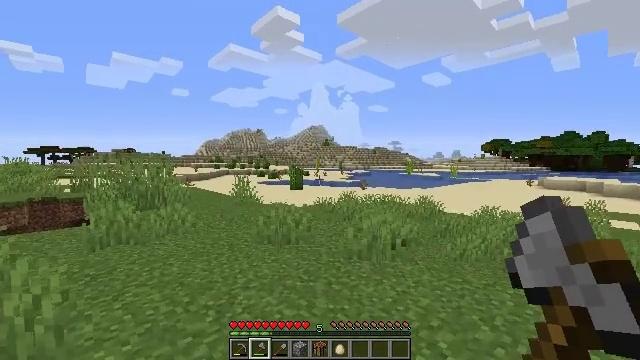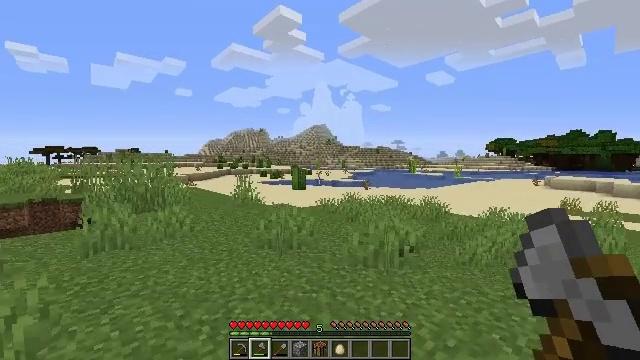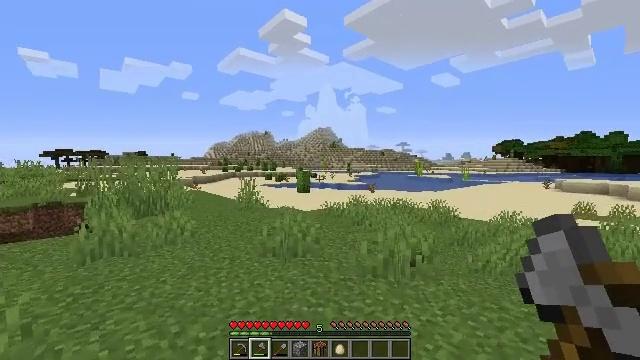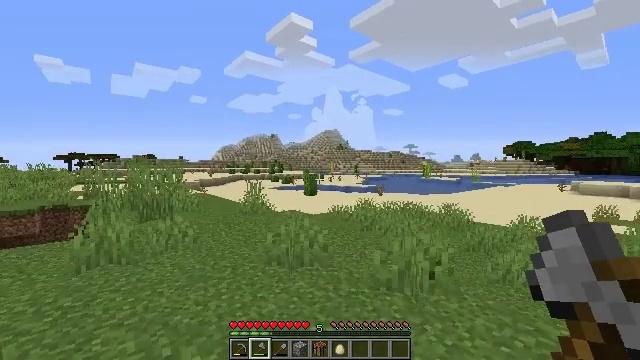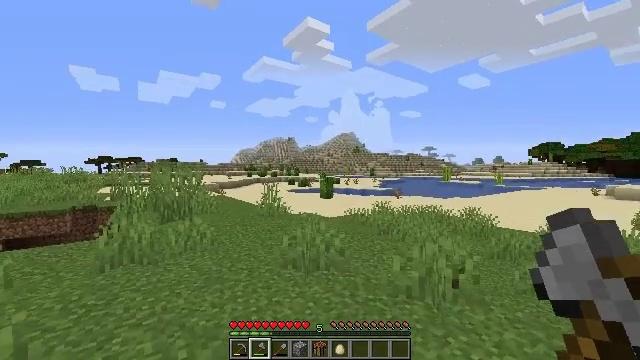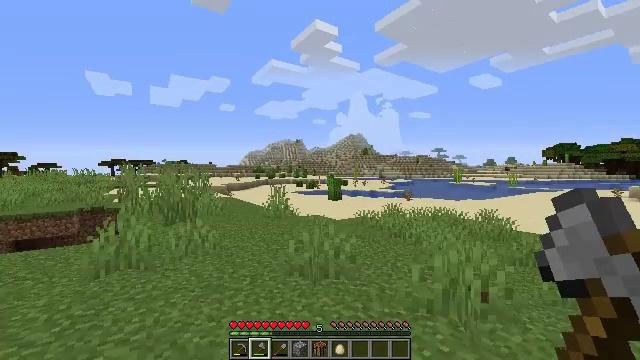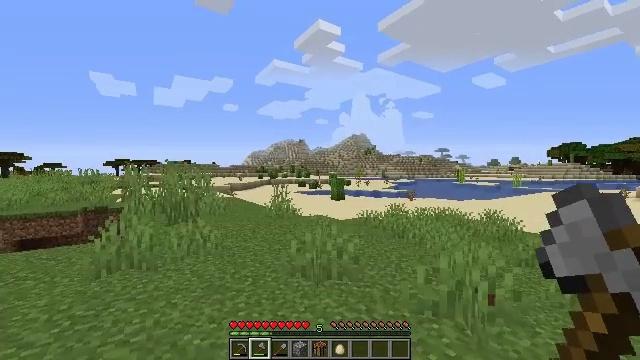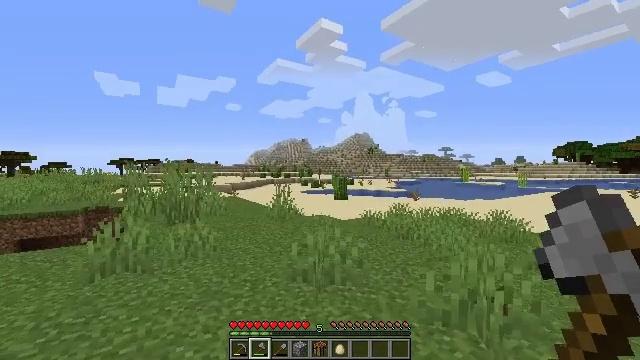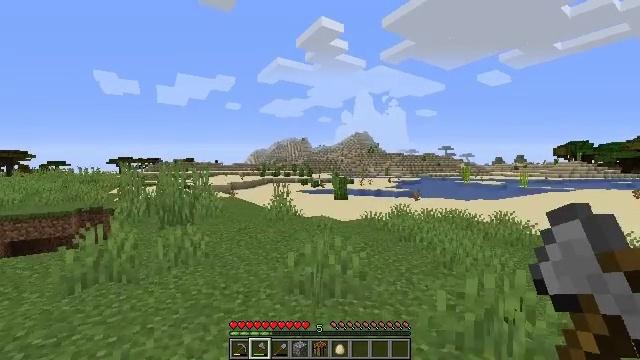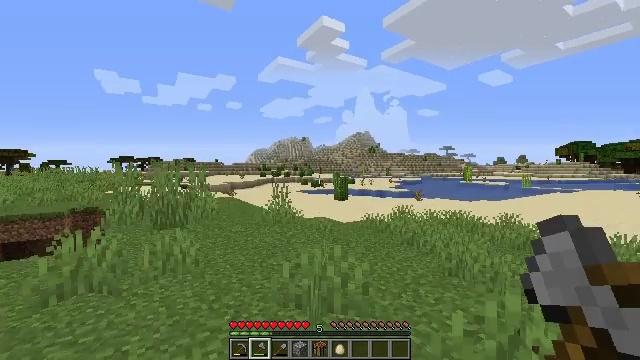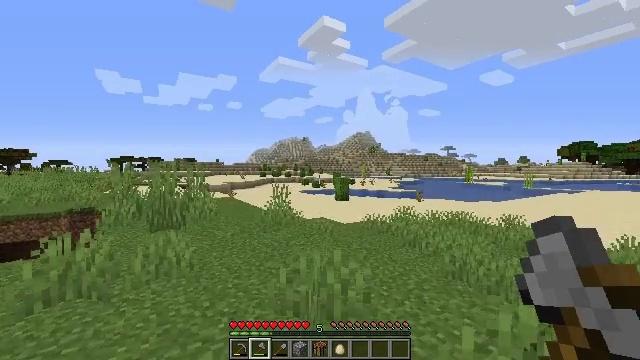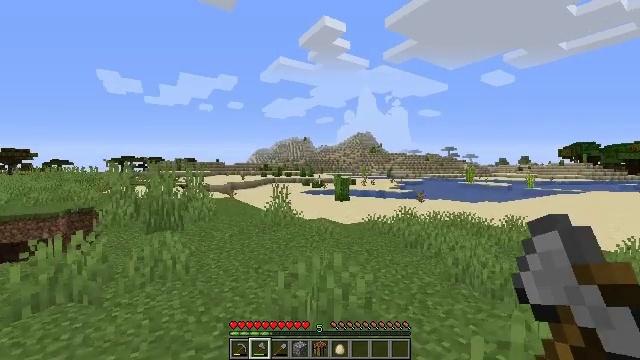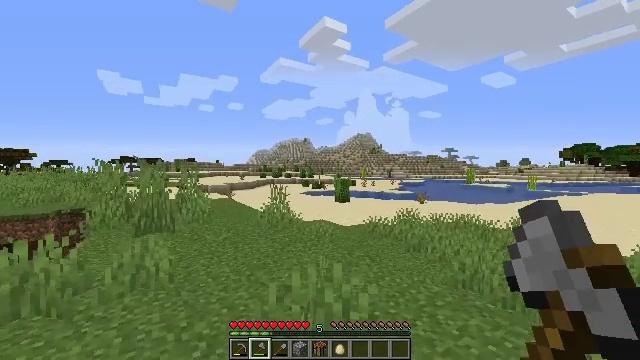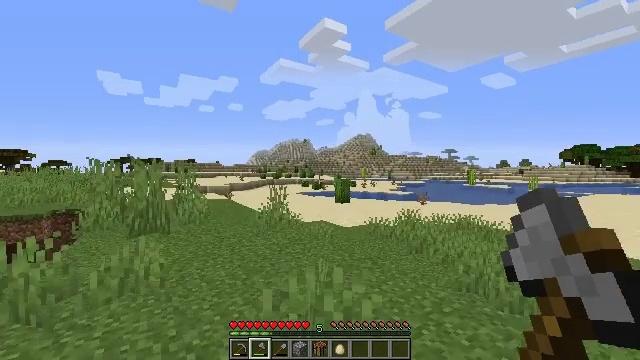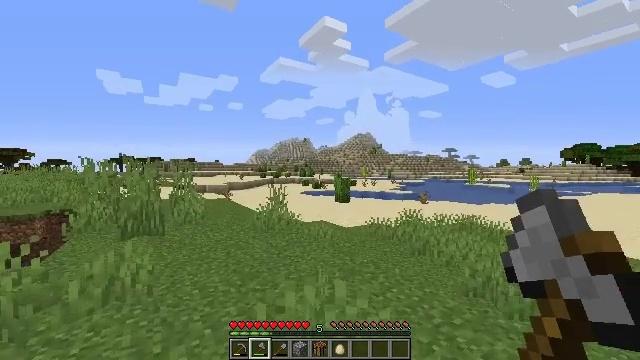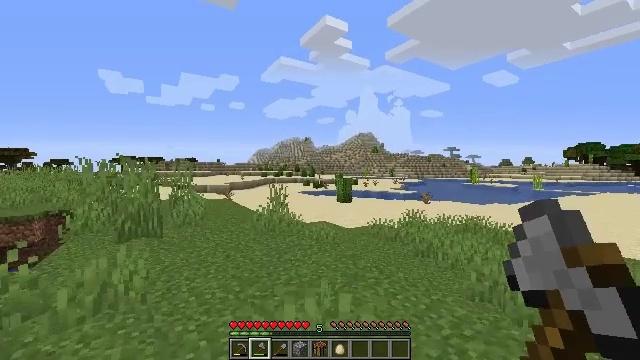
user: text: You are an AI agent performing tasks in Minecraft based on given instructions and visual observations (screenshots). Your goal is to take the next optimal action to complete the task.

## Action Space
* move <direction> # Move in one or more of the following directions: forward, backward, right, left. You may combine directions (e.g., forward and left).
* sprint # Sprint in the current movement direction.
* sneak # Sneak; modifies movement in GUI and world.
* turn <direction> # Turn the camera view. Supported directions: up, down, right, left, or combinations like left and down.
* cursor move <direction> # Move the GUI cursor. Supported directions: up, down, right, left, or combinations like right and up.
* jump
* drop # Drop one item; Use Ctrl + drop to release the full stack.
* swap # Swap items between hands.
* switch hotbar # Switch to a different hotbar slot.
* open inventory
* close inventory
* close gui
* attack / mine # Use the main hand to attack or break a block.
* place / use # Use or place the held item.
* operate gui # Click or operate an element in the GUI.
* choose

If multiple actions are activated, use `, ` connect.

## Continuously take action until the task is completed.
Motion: motion action
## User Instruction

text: Attack the ground to gather coarse dirt.
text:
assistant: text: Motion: move forward
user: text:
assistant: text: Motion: move forward, turn left
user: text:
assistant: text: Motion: move forward, turn left
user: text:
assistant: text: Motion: move forward, turn left
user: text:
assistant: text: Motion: move forward, turn left
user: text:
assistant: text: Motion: move forward
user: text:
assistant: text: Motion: move forward
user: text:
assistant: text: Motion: move forward
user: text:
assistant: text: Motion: move forward
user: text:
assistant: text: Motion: move forward
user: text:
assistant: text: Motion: move forward
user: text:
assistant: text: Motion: move forward
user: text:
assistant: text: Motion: move forward
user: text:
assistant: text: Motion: move forward
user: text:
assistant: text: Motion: move forward
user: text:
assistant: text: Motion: move forward
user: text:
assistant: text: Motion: move forward
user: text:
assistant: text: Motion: move forward
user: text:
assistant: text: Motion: move forward
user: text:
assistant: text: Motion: move forward
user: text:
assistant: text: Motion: move forward
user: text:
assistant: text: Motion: move forward
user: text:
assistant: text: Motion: move forward
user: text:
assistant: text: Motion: move forward, turn left
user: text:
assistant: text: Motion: move forward, turn left
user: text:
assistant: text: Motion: move forward, turn left
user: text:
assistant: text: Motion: move forward, turn left
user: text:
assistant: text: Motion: move forward, turn left
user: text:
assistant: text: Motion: move forward, turn left
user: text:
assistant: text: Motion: move forward, turn left